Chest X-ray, AP view. Patient: 65 years old, sex F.
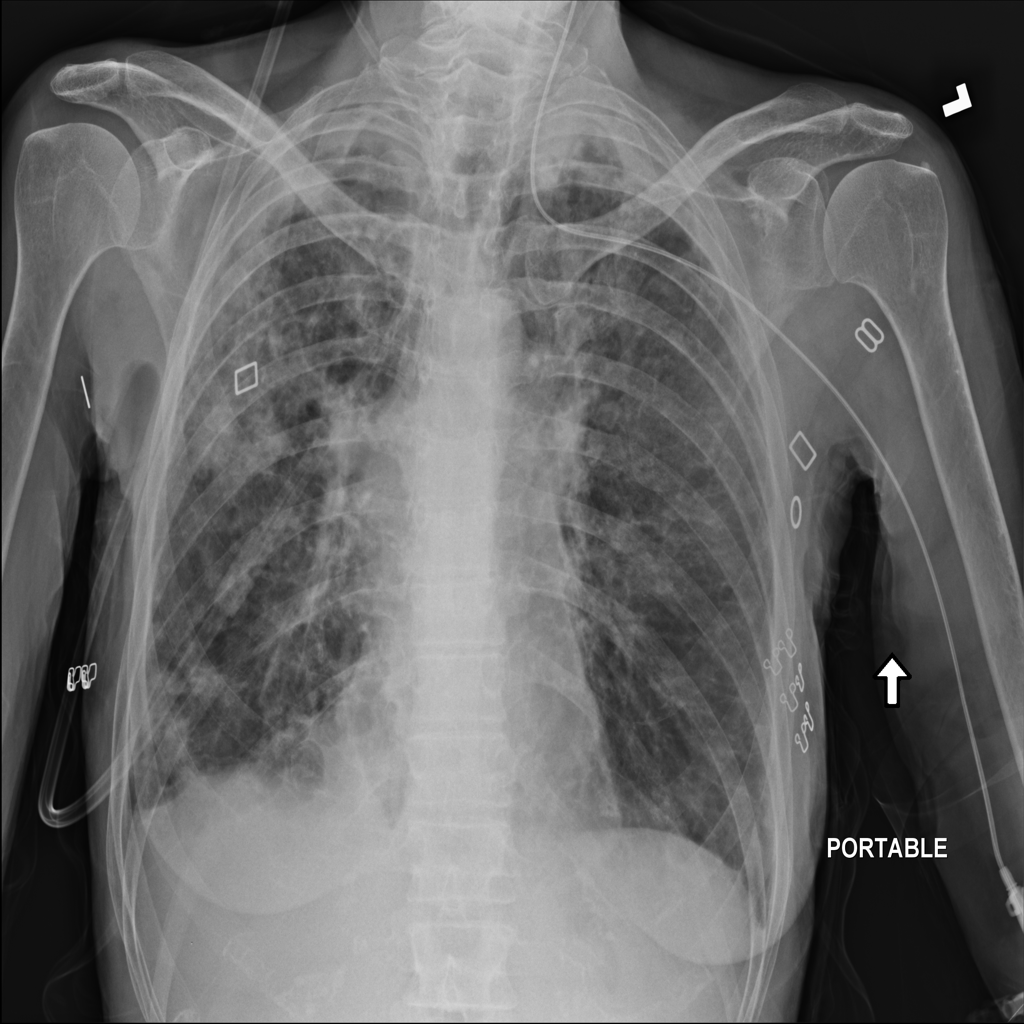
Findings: No Finding